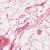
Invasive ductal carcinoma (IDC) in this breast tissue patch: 0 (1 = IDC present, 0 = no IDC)